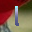
Label: 1